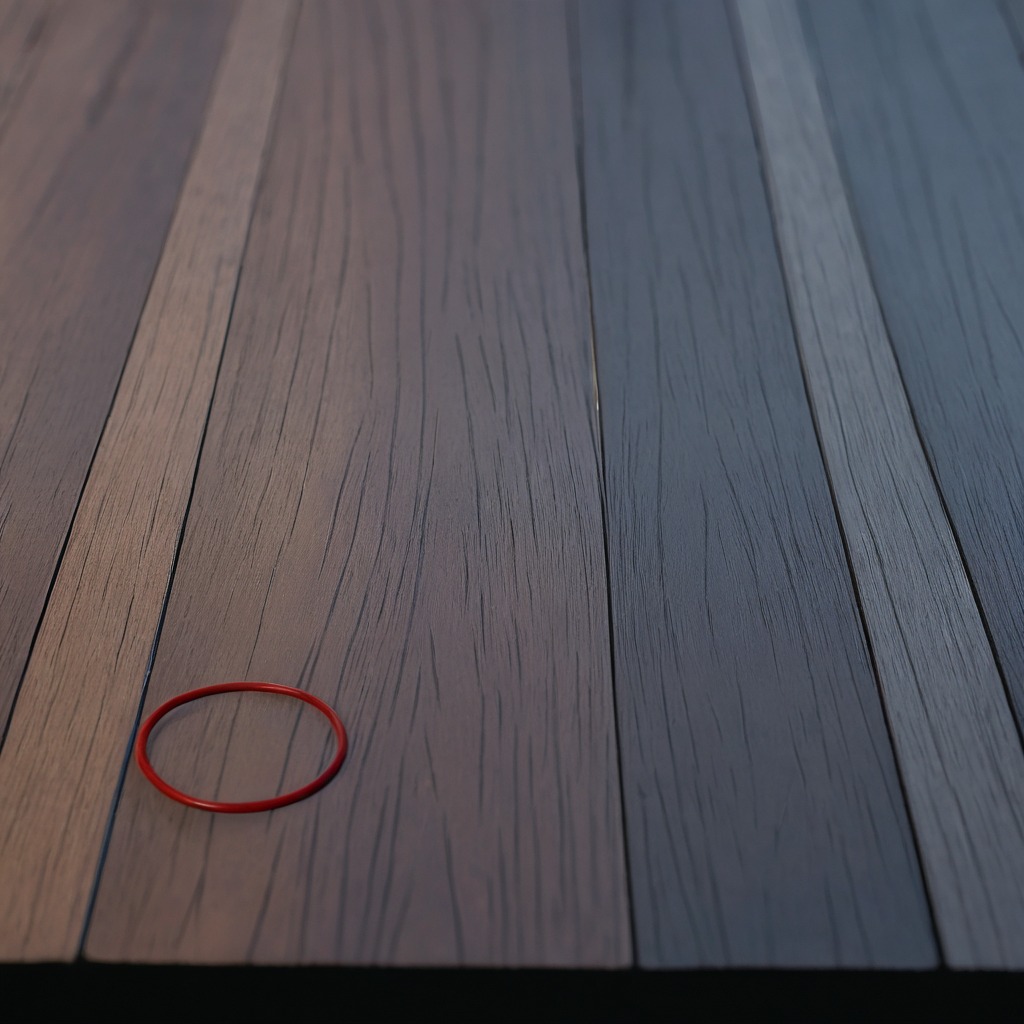
A rubber O-ring is lying on the old table.